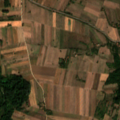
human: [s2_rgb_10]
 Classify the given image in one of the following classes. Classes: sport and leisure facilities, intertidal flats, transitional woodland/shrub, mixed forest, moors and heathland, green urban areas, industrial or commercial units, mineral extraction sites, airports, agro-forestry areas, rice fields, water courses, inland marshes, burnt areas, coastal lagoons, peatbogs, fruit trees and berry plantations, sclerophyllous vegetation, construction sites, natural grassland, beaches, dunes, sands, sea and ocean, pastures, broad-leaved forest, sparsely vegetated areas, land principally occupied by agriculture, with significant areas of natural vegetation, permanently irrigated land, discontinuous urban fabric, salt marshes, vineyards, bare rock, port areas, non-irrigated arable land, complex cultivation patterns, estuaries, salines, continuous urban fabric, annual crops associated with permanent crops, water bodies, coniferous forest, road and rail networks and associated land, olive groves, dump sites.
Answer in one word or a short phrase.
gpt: non-irrigated arable land, complex cultivation patterns, broad-leaved forest, transitional woodland/shrub